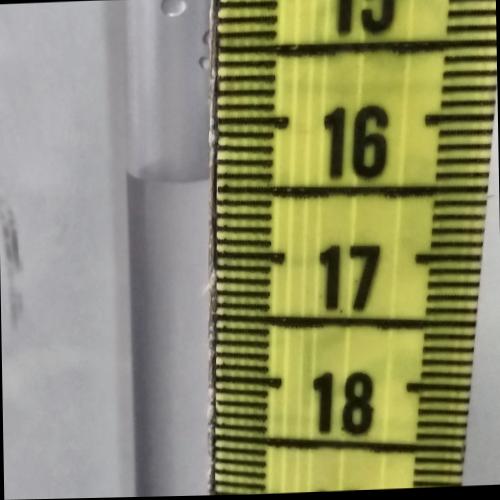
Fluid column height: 16.4 cm